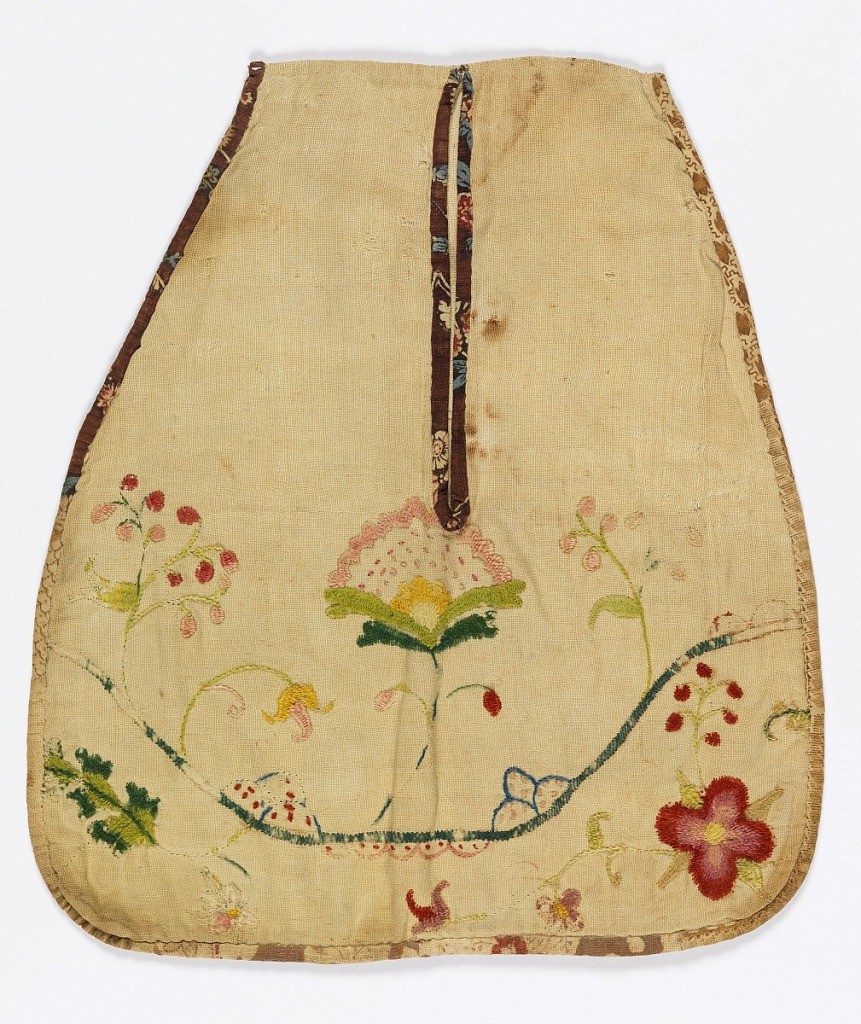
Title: Woman's pocket
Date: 18th century
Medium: linen warp, cotton weft, wool embroidery Technique: embroidered on plain weave Label: linen warp, cotton weft, embroidered with wool
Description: Flat pocket of hand-woven fabric, embroidered in a floral design in colored wools. Bound at edges and at opening for hand in fragments of dark, block-printed linen. Waist tapes are missing.